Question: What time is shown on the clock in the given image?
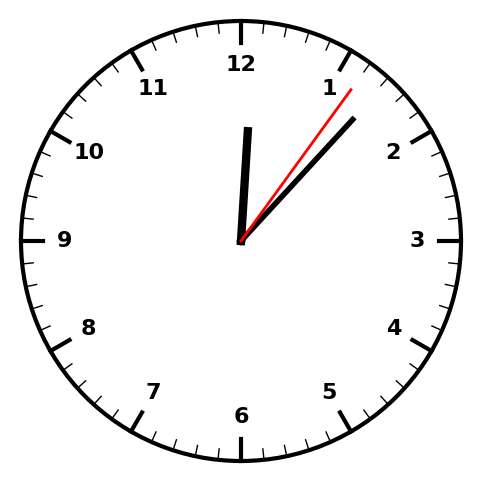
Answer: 12:07:06